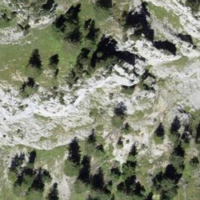
EUNIS habitat code: 48
Species observed at this site:
Erinus alpinus